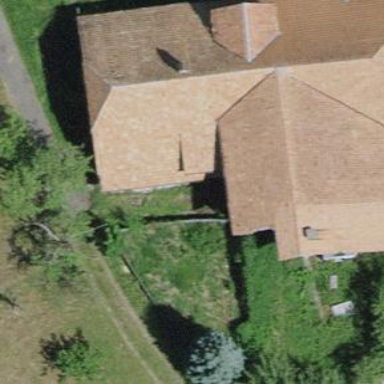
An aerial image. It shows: Farm building.